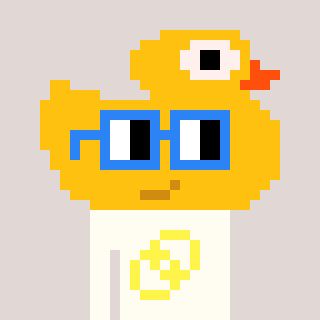
a pixel art character with square blue glasses, a ducky-shaped head and a grayscale-colored body on a warm background